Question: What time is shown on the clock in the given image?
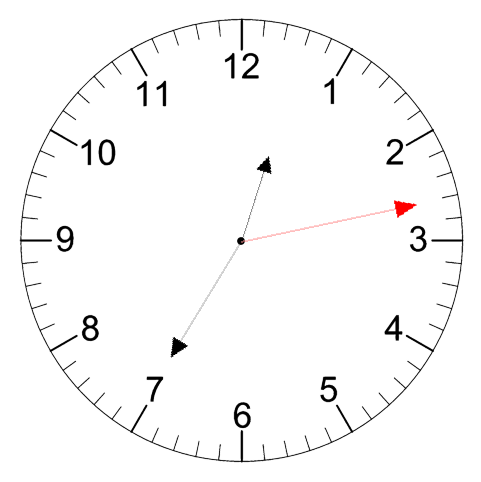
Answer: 12:35:13